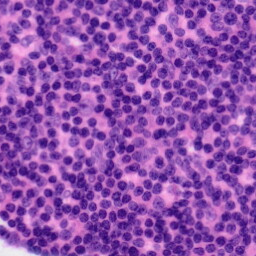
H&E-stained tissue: Tonsil